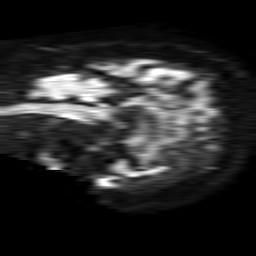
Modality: TRACE
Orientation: sagittal
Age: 72
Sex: female
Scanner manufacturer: philips
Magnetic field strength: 1.5 T
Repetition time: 4.6 s
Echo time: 0.09059 s